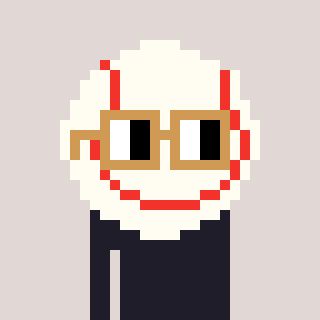
a pixel art character with square brown glasses, a baseball ball-shaped head and a peachy-colored body on a warm background